Question: I have the following 'UserControl'. It's a 'TextBox' with a 'Button':
'''
<Grid>
<TextBox
Grid.Column="0"
Text="{Binding Text,
RelativeSource={RelativeSource AncestorType=UserControl},
UpdateSourceTrigger=PropertyChanged}"
x:Name="TextBox" />
<Button
Background="{Binding Background, ElementName=TextBox}"
Grid.Column="1"
Style="{StaticResource {x:Static ToolBar.ButtonStyleKey}}"
HorizontalAlignment="Right"
Visibility="{Binding IsClearButtonVisible,
RelativeSource={RelativeSource AncestorType=UserControl},
Converter={StaticResource BooleanToVisibilityConverter}}"
Command="{Binding ClearTextCommand,
RelativeSource={RelativeSource AncestorType=UserControl}}"
HorizontalContentAlignment="Center"
VerticalContentAlignment="Center" >
<Button.Content>
<Image
Source="{StaticResource Delete2}"
Stretch="None"
RenderOptions.BitmapScalingMode="NearestNeighbor"
VerticalAlignment="Center"
HorizontalAlignment="Center" />
</Button.Content>
</Button>
</Grid>
'''
In Windows 7 it looks great but in Windows XP I have the following issue:

Any ideas on how to fix the issue? If I make the background transparent then there is no problem with the button but the text gets below the button and looks weird.
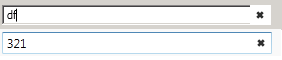
Answer: Make the 'Button' smaller and/or add a small margin to "downsize" the visible background.
Edit: While looking around a bit (wondering that this hasn't been added as some new Feature) I've found <URL>.